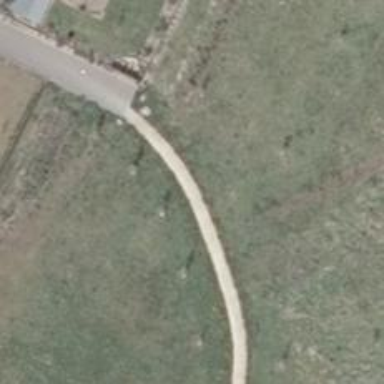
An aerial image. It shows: Footway with gravel surface.